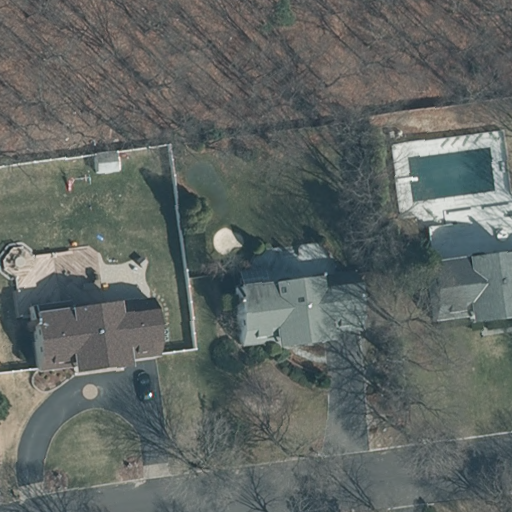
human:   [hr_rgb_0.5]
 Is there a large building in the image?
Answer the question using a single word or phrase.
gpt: no

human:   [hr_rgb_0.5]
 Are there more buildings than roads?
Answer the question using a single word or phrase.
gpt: yes

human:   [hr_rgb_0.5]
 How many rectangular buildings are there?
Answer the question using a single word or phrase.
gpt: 1

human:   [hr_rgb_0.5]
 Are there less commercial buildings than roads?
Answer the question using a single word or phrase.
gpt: yes

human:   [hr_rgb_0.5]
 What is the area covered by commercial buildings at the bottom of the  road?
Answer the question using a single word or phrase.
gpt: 0m2

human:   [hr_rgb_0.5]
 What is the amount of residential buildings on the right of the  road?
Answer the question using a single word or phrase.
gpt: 1

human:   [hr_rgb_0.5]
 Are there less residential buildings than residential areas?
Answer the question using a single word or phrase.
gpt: no

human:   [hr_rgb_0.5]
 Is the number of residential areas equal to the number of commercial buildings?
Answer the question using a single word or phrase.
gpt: no

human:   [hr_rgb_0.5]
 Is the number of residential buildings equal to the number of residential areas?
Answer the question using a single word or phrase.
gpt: no

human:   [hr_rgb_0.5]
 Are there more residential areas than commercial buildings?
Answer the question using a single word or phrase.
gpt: yes

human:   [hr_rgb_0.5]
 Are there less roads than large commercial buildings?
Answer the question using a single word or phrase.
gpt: no

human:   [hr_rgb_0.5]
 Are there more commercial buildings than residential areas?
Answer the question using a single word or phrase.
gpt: no

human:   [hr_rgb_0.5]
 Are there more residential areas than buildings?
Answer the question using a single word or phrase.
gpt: no

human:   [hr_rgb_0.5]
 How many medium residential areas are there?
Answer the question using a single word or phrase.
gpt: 0

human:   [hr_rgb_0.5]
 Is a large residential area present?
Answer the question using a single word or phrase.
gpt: yes

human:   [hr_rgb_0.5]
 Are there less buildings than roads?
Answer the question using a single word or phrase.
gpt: no

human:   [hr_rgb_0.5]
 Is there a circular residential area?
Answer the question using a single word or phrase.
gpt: no

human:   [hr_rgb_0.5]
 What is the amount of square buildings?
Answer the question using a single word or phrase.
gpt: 0

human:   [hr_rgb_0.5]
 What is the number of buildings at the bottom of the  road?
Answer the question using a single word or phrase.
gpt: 0

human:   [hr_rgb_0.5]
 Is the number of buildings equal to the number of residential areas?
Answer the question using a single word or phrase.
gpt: no

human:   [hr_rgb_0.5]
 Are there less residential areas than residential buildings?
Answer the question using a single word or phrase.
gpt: yes

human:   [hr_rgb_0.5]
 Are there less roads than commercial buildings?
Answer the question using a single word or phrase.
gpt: no

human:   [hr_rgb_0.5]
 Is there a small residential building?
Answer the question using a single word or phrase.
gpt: no

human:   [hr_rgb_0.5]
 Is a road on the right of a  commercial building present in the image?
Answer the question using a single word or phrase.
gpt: no

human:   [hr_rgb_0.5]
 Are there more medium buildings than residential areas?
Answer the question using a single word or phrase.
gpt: yes

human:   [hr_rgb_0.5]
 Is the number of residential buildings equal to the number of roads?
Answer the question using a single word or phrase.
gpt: no

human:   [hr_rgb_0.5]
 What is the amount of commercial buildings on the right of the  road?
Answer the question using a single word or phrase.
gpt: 0

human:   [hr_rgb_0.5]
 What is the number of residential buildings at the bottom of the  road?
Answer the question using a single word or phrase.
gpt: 0

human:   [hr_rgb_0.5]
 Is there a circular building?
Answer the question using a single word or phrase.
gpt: no

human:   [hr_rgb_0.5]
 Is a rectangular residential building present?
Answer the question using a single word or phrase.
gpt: yes

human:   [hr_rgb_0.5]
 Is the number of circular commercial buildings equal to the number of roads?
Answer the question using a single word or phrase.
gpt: no

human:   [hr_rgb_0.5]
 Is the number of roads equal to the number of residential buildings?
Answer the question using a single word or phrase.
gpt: no

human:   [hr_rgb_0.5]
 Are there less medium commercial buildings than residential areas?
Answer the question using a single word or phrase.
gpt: yes

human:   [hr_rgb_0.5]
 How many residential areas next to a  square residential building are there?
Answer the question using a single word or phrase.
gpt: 0

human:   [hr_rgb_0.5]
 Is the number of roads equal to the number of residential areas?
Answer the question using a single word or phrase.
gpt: yes

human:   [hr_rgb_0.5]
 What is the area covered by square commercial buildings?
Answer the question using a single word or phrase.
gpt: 0m2